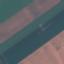
Label: AnnualCrop